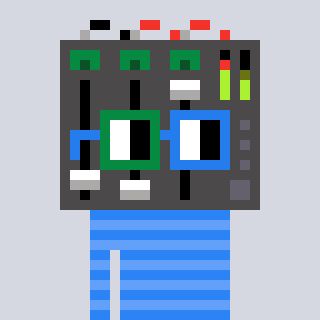
a pixel art character with square green and blue glasses, a mixer-shaped head and a blue-colored body on a cool background